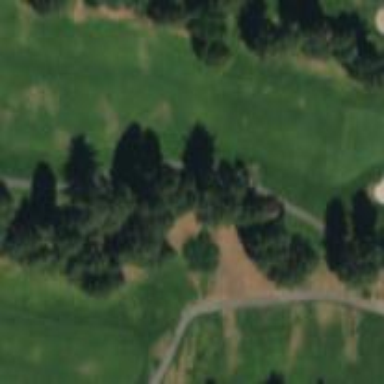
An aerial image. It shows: Grassy area designated as golf fairway.